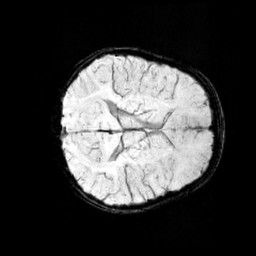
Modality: minIP
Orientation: axial
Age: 10
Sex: female
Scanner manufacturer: siemens
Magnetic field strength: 3 T
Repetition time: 0.027 s
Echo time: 0.02 s